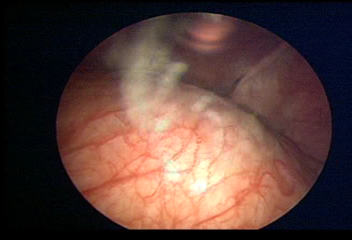
Modality: WLC
Class: Normal mucosa
Bladder cancer association: No